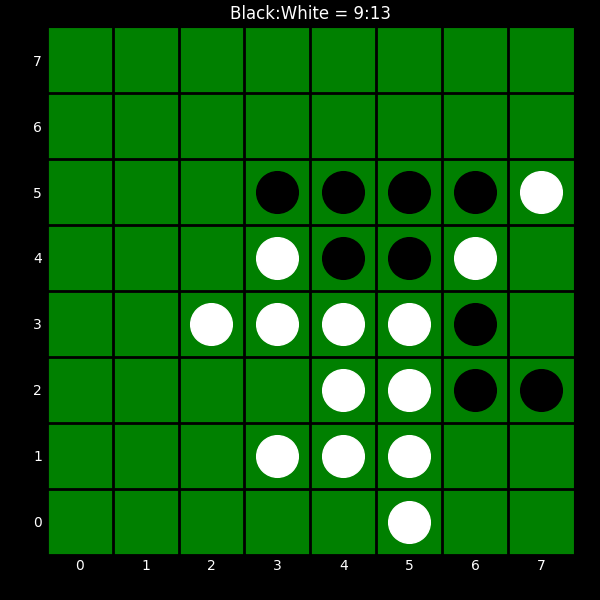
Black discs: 9
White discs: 13